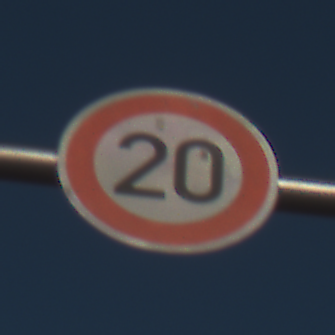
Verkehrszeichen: Geschwindigkeit20
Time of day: MorningAfternoon
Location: Outdoor (Urban)
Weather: Clear
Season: NotSpecified
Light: Natural